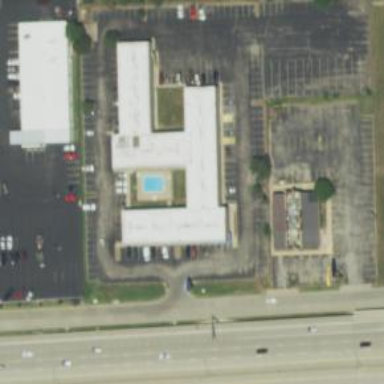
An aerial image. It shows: Building that is motel.